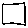
Label: square